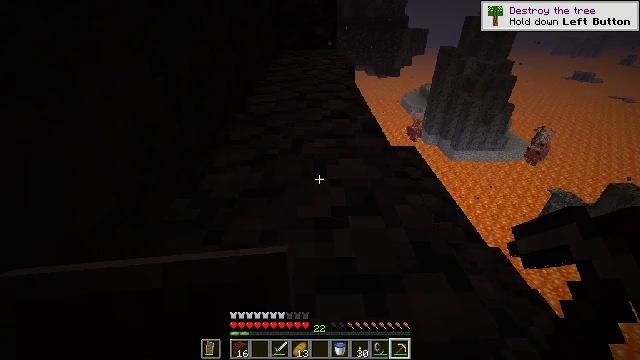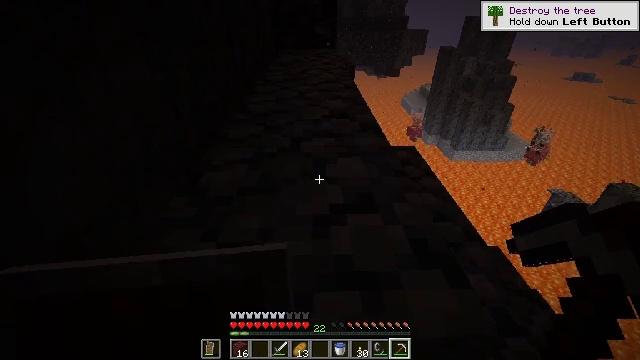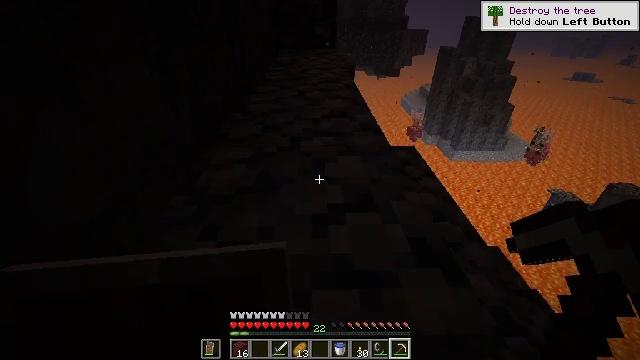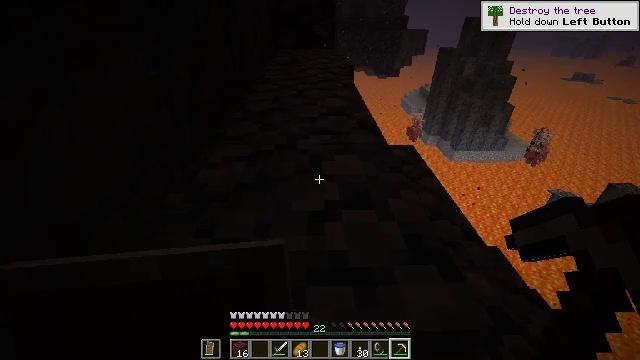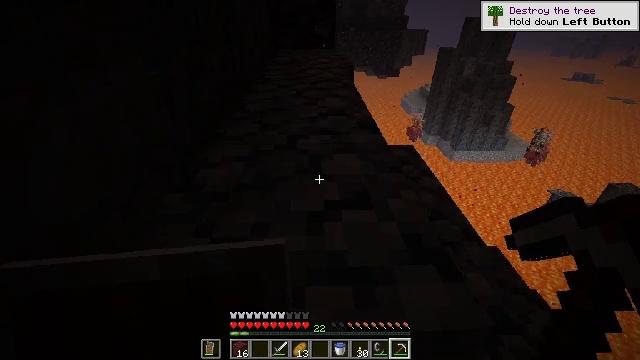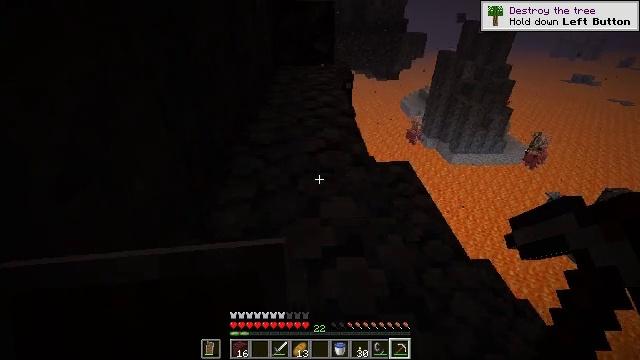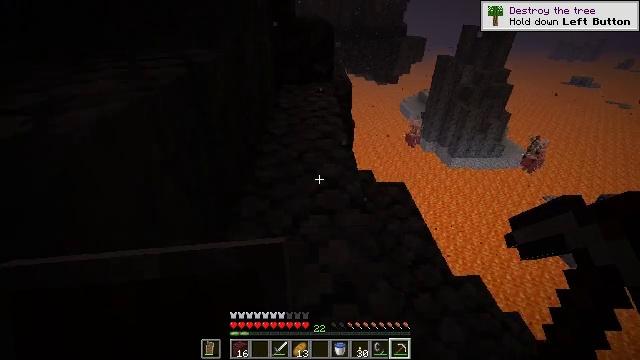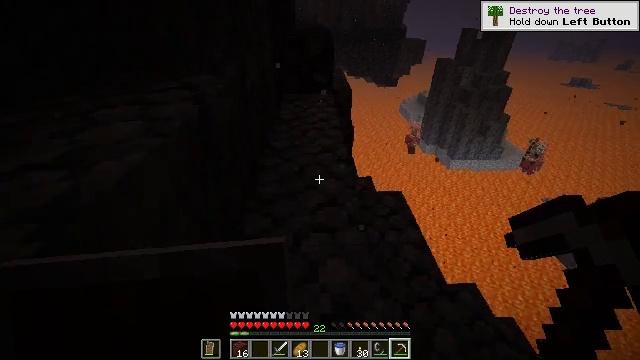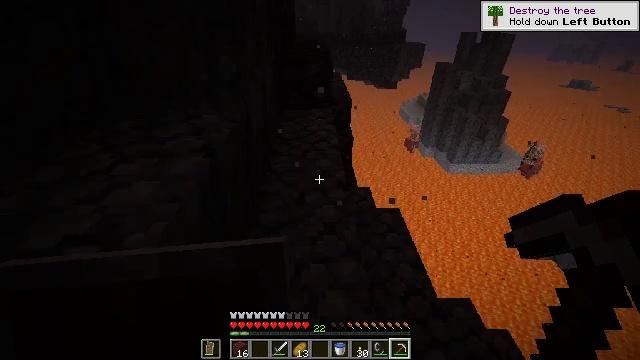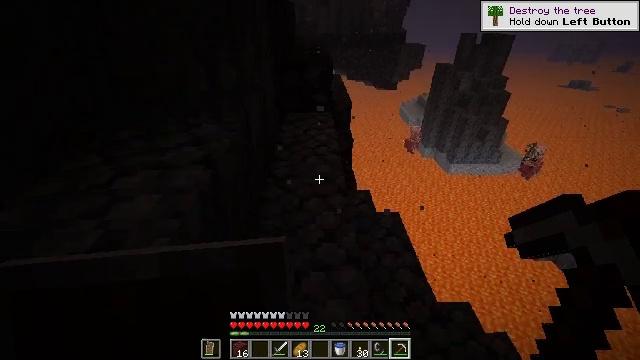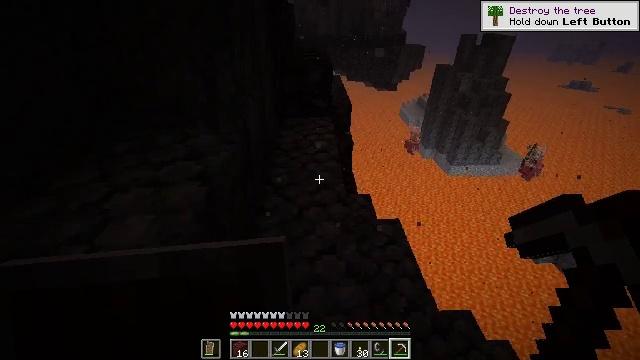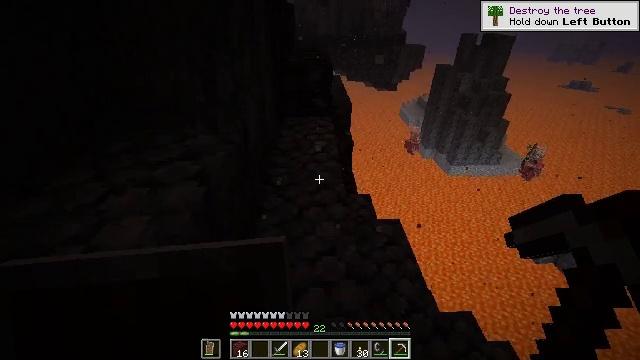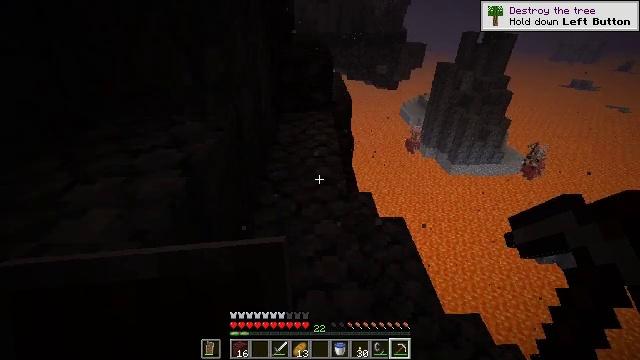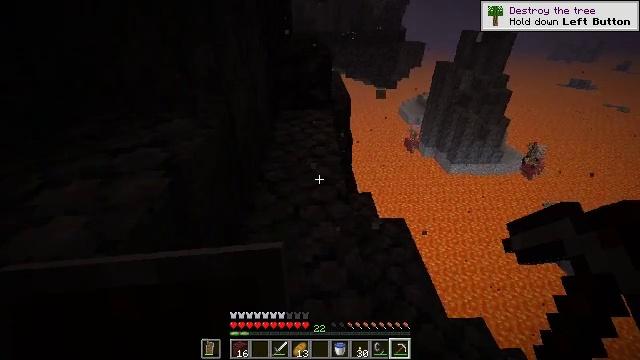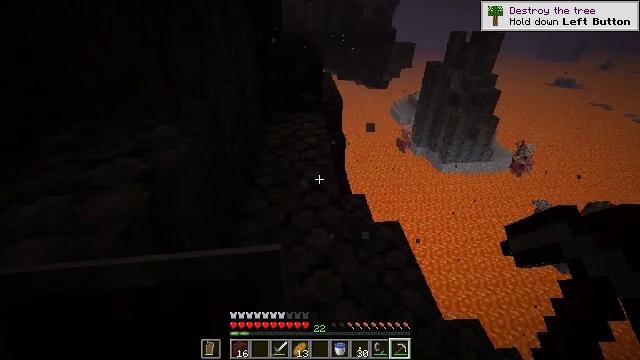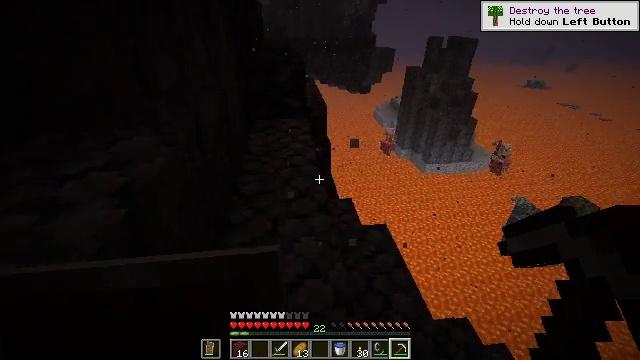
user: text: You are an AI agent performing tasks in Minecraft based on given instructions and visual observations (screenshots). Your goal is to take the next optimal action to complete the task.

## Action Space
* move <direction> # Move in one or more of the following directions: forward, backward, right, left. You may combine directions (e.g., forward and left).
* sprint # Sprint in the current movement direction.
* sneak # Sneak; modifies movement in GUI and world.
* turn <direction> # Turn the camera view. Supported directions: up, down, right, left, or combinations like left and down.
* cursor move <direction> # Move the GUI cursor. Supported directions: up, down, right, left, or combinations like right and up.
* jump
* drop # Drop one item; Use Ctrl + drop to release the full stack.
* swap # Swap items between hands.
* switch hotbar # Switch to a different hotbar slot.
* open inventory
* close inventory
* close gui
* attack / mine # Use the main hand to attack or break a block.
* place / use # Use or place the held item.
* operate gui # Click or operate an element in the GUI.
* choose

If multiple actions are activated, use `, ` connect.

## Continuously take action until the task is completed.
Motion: motion action
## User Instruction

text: Get warped nylium by digging.
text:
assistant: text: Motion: move forward
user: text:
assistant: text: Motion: move forward
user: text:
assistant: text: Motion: move forward
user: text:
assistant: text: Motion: move forward
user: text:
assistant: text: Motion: move forward, jump
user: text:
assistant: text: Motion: move forward, jump
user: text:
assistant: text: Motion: move forward, jump
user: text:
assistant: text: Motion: move forward, jump
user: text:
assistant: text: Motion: move forward
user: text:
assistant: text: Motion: move forward
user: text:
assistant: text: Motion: move forward
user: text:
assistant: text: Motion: move forward
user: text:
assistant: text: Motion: no_op
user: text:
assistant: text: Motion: turn right
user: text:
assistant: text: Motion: turn right and up
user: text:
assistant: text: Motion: turn right and up
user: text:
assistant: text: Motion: turn right and up
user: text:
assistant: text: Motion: turn right and up
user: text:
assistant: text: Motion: turn right and up
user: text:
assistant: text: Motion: turn right and up
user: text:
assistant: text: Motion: no_op
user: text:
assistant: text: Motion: no_op
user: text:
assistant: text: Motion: no_op
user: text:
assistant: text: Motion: no_op
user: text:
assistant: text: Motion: no_op
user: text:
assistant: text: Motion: no_op
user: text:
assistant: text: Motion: no_op
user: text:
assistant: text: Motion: no_op
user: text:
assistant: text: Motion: no_op
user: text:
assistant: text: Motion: no_op